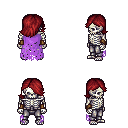
a pixel art fantasy rpg character, male body template, skeleton, maroon tattered cape, metal pants, brunette swoop hairstyle, leather bracers, four views (front, back, left, right), 2x2 character sprite sheet, small pixel art, hard edges, no anti-aliasing